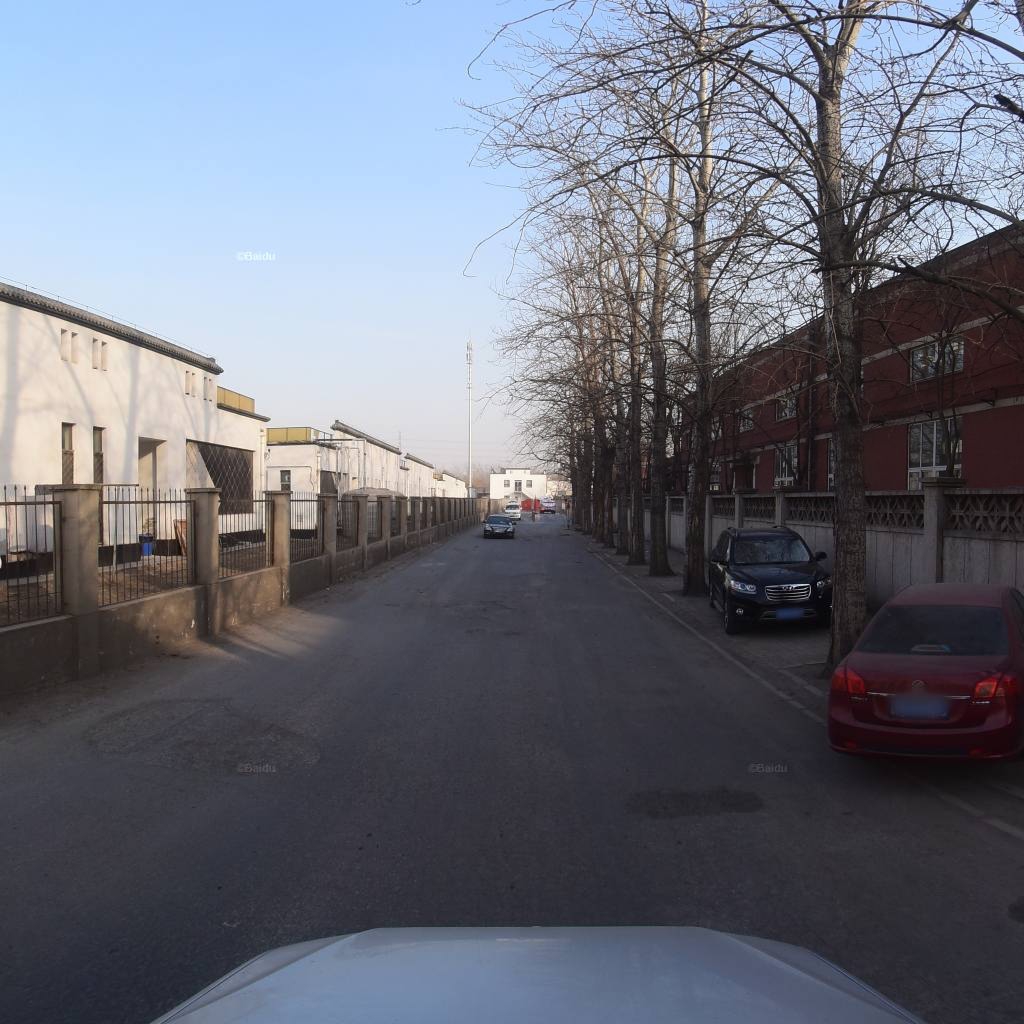
Region: Fengtai
Road damage annotations: pothole